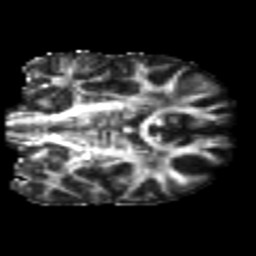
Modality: FA
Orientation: coronal
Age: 21
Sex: male
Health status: healthy
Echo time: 0.074 s